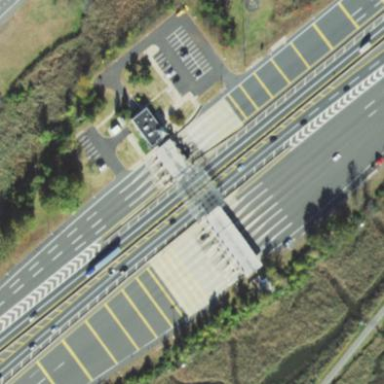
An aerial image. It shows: Utility toll booth building.